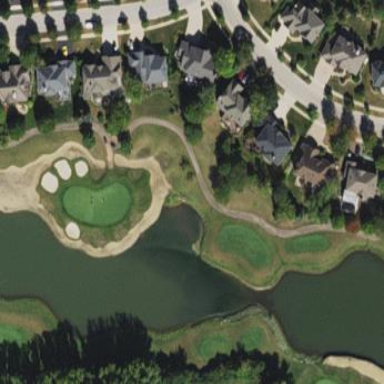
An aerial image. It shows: Sandy area is golf bunker.